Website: home-depot
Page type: account-selection
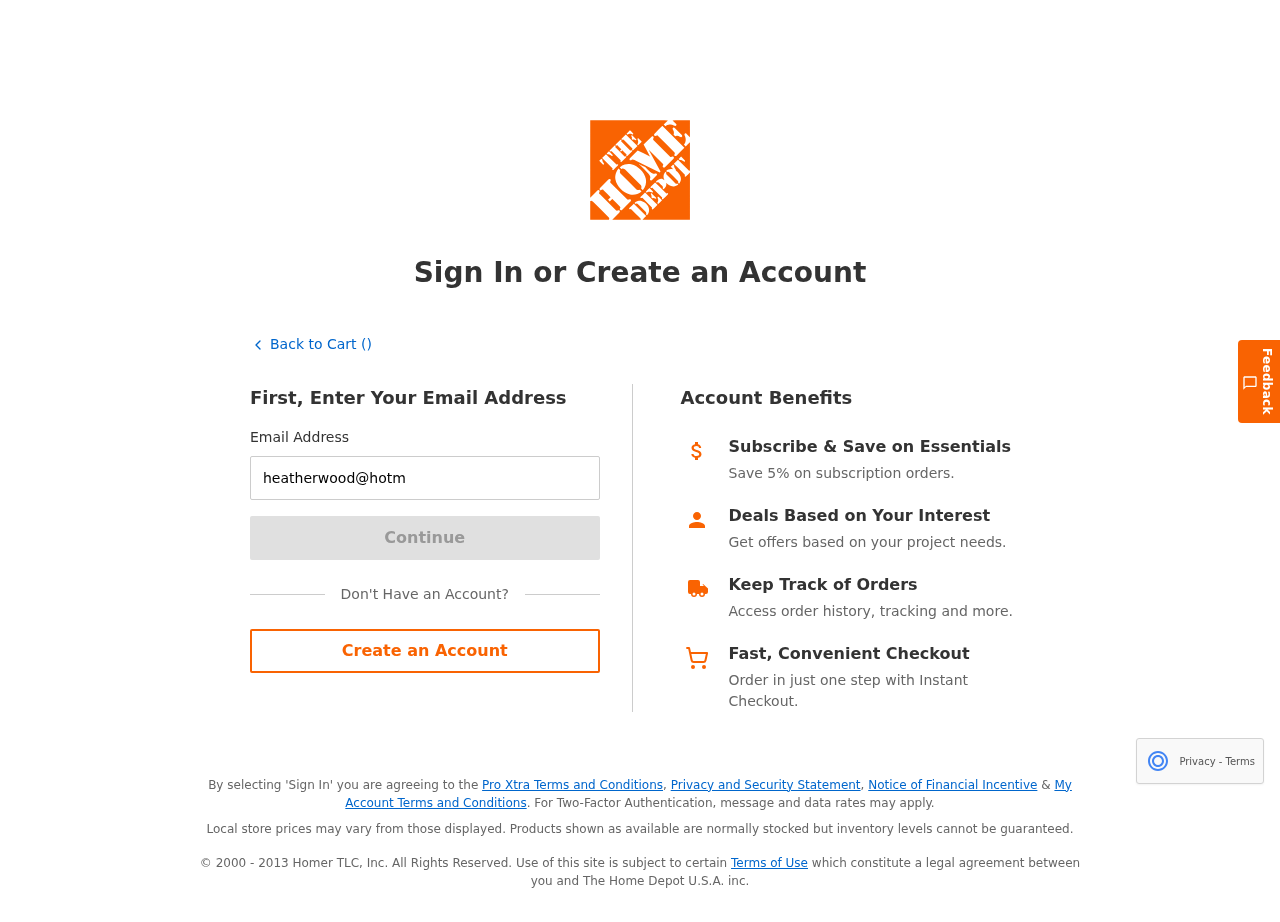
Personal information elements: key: PII_EMAIL
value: heatherwood@hotmail.com